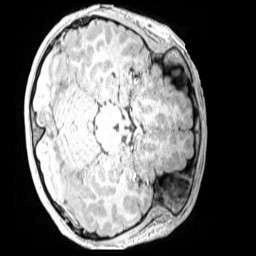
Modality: MP2RAGE
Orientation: axial
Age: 12
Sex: male
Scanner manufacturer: siemens
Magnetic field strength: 3 T
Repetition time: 4 s
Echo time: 0.00299 s